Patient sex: F
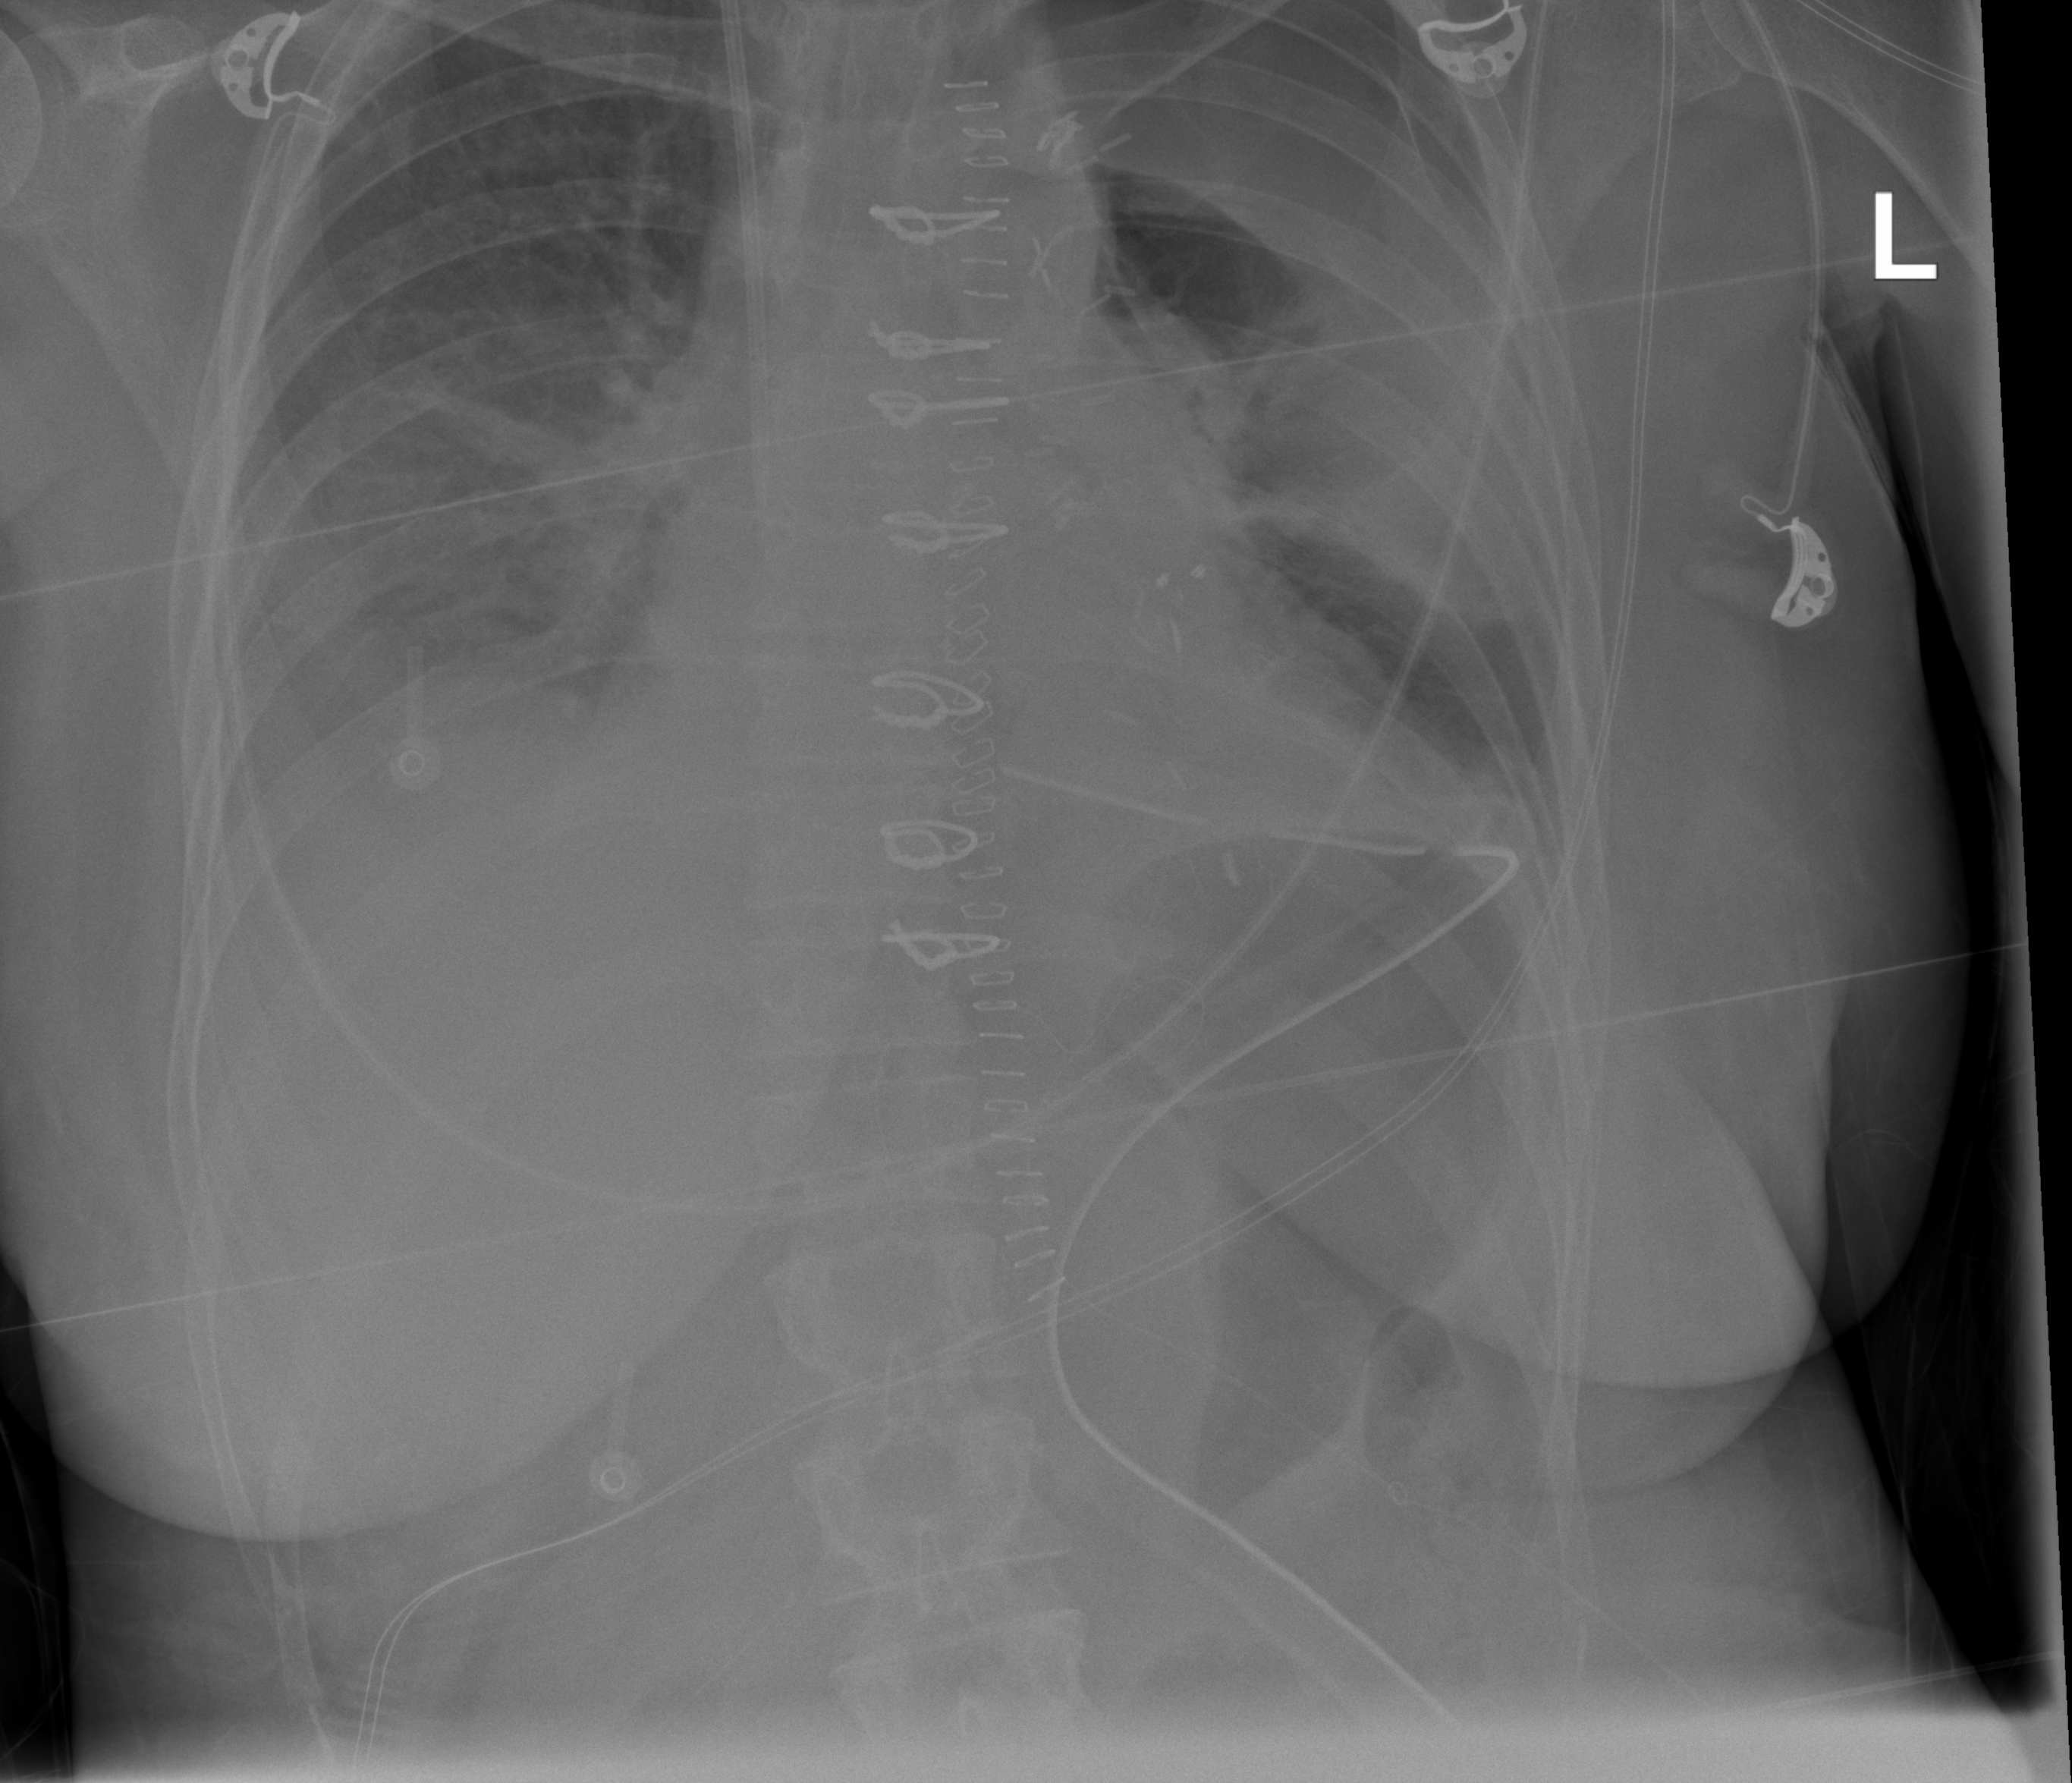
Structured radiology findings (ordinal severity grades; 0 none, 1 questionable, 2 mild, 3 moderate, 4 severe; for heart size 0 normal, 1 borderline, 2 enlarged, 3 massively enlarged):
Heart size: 0
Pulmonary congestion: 0
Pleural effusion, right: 0
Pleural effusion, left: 0
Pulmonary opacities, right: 2
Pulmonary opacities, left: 2
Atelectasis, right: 2
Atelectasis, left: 2